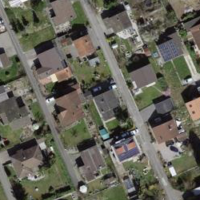
EUNIS habitat code: 54
Species observed at this site:
Corvus corone
Turdus philomelos
Emberiza citrinella
Anthus spinoletta
Dendrocopos major
Turdus viscivorus
Buteo buteo
Anthus pratensis
Sylvia atricapilla
Turdus iliacus
Spinus spinus
Chroicocephalus ridibundus
Phylloscopus collybita
Larus michahellis
Alauda arvensis
Erithacus rubecula
Dryocopus martius
Pica pica
Phoenicurus ochruros
Garrulus glandarius
Columba livia
Falco tinnunculus
Acrocephalus scirpaceus
Motacilla cinerea
Cyanistes caeruleus
Riparia riparia
Sturnus vulgaris
Chloris chloris
Troglodytes troglodytes
Linaria cannabina
Streptopelia decaocto
Passer domesticus
Fringilla coelebs
Regulus ignicapilla
Coloeus monedula
Carduelis carduelis
Turdus merula
Passer montanus
Columba palumbus
Locustella naevia
Parus major
Hirundo rustica
Milvus migrans
Milvus milvus
Turdus pilaris
Mergus merganser
Motacilla alba
Delichon urbicum